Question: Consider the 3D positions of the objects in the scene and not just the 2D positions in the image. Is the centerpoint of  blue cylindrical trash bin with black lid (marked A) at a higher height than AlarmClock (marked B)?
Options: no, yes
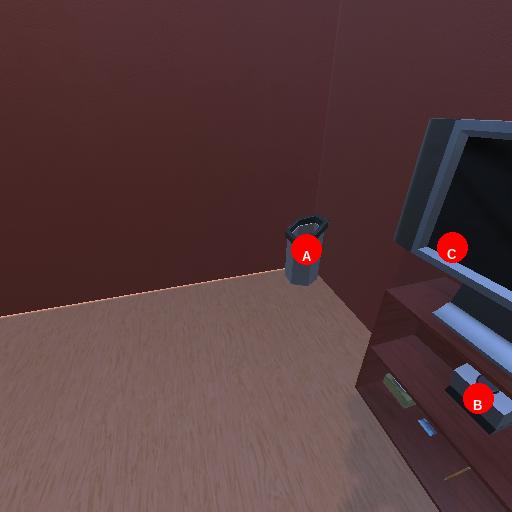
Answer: no